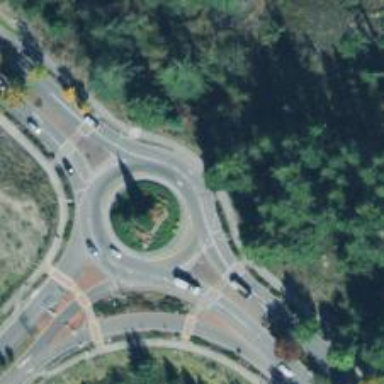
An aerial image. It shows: Secondary road leading to roundabout.